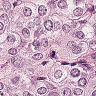
Metastatic tissue present: yes